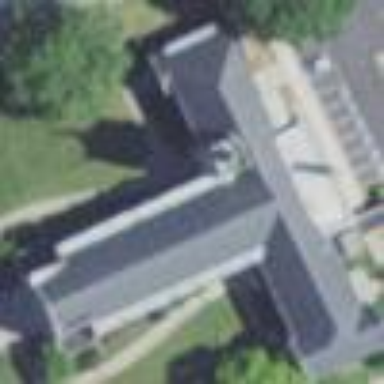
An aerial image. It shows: Building that is place of worship.